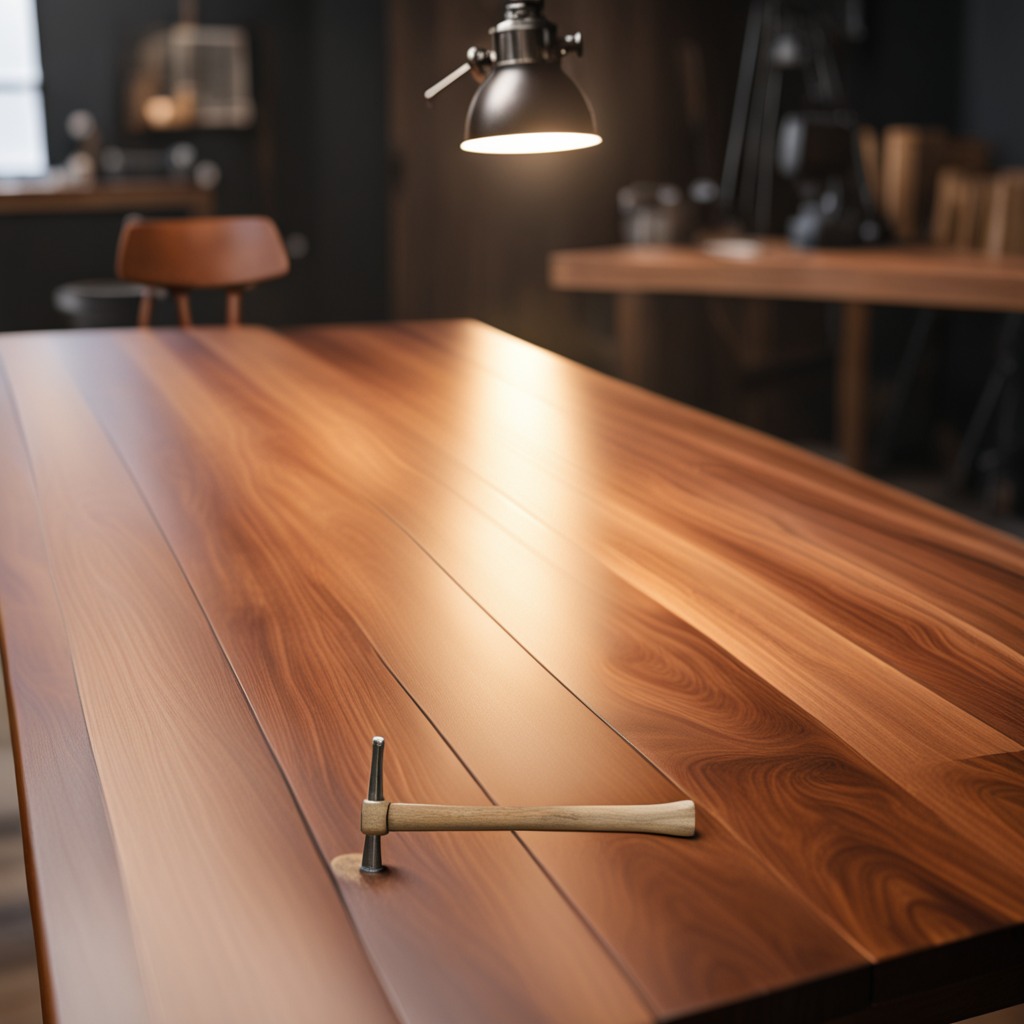
A hammer is lying on a wooden table in a carpentry studio.